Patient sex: F
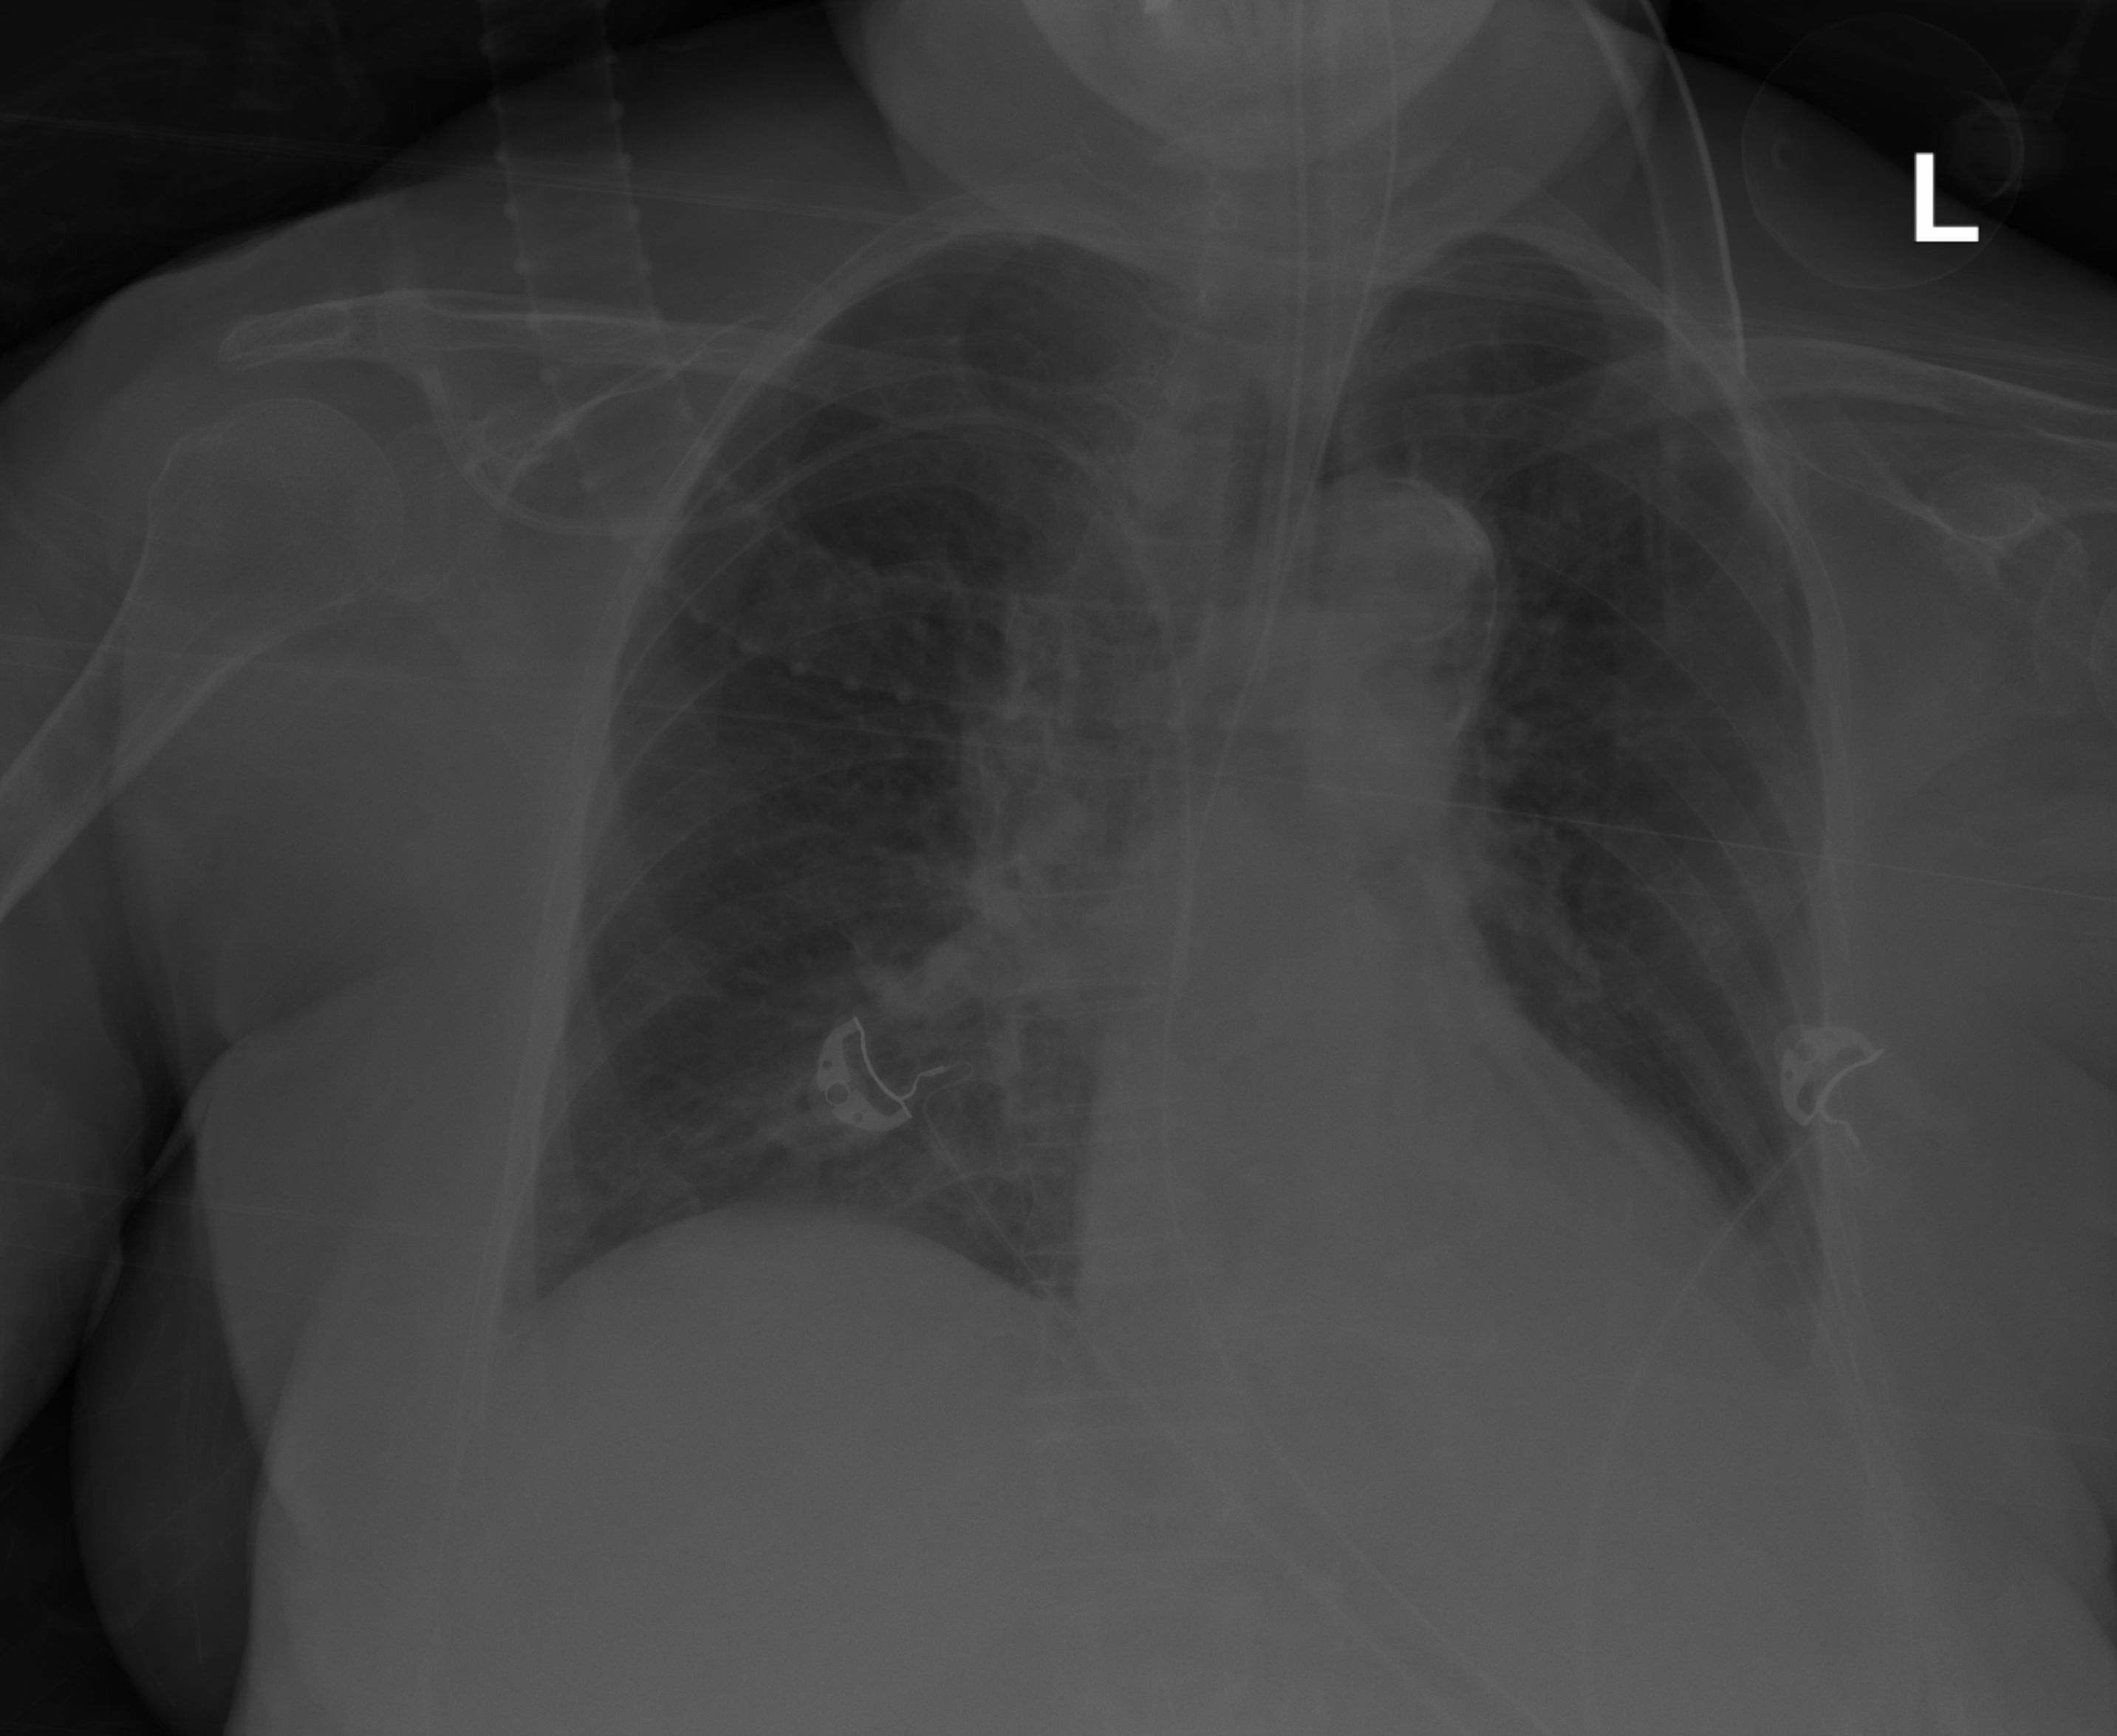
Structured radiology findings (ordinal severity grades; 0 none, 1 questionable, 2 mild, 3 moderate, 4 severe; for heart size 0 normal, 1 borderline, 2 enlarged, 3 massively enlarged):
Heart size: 0
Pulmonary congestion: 2
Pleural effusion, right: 0
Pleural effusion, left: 1
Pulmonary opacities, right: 0
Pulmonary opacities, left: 0
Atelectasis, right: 0
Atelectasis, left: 2